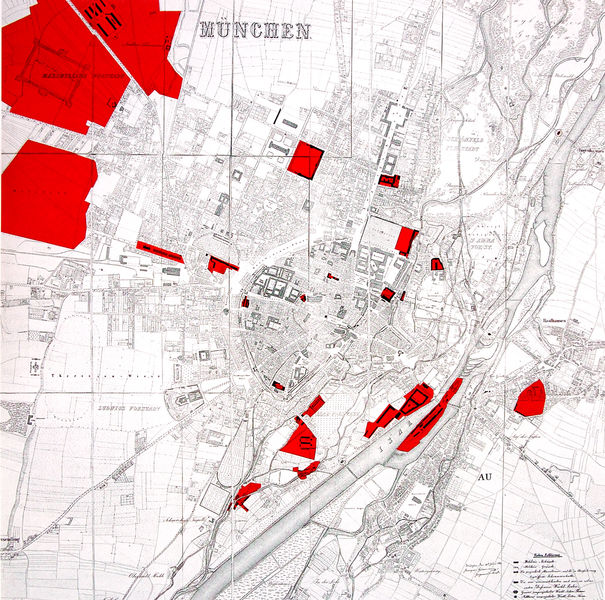
Titel: Plan der militärischen Anlagen (rot) in München, Stand 1853
Künstler: Franz von Hörmann
Standort: München
Institution: Bayerisches Hauptstaatsarchiv, Kriegsarchiv
Schlagwörter: angriff, dunkel, weiß, fluss, see, stadt, ufer, bunt, grau, hell, schwarz, skizze, straße, zeichnung, anlage, gebäude, haus, park, rot, schloss, weg, architektur, feld, felder, häuser, wege, deutschland, schrift, papier, ansicht, perspektive, flächen, allee, farbe, grafik, graphik, grenze, linien, platz, vogelperspektive, umriss, grossstadt, straßen, punkte, name, bayern, münchen, bomben, druck, schwarzweiss, titel, blanc, noir, text, strich, beschriftung, topografie, flur, entwurf, kunst, flecken, quadrate, karte, maison, isar, rouge, plan, zentrum, olympia, spiele, landkarte, nymphenburg, entwicklung, englischer garten, netz, fleuve, schlösser, raster, bezeichnung, legende, flüsse, ville, munich, grundriss, carte, bauplan, maisons, parzellen, erweiterung, beschriftet, lageplan, schwrzweiß, markierung, architecture, dessin, bebauung, cité, planung, plätze, stadtplan, einteilung, theresienwiese, planquadrate, flurkarte, stadtplanung, bebauungsplan, kataster, stadtkarte, städtebau, urbanistik, schleißheim, innenstadt, wies, stadtteile, kern, stadterweiterung, topographie, areal, einfärbung, flughafen, gebiete, höppl, lagelan, layer, markierungen, martin, martin höppl, parkanlagen, randbezirke, region, schlossanlagen, schrif, umland, koordinaten, planquadrat, rat, ligne, allemagne, munchen, relief, trassen, guerre, gebiet, cadastre, rue, centre, construction, travaux, inscriptions, city, urbain, batiments, constructions, au, muniche, leuve, population, sportstätten, neubaugebiete, urbanisme, gasteig, quartiers, mots, découpage, échelle, rues, quadrillage, quartier, espaces, residenz, infrastructures, orientation, secteur, routes, zone, munique, munic, carte topographique, géographie, archive, archives, cartographie, aufischt, inenstadt